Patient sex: M
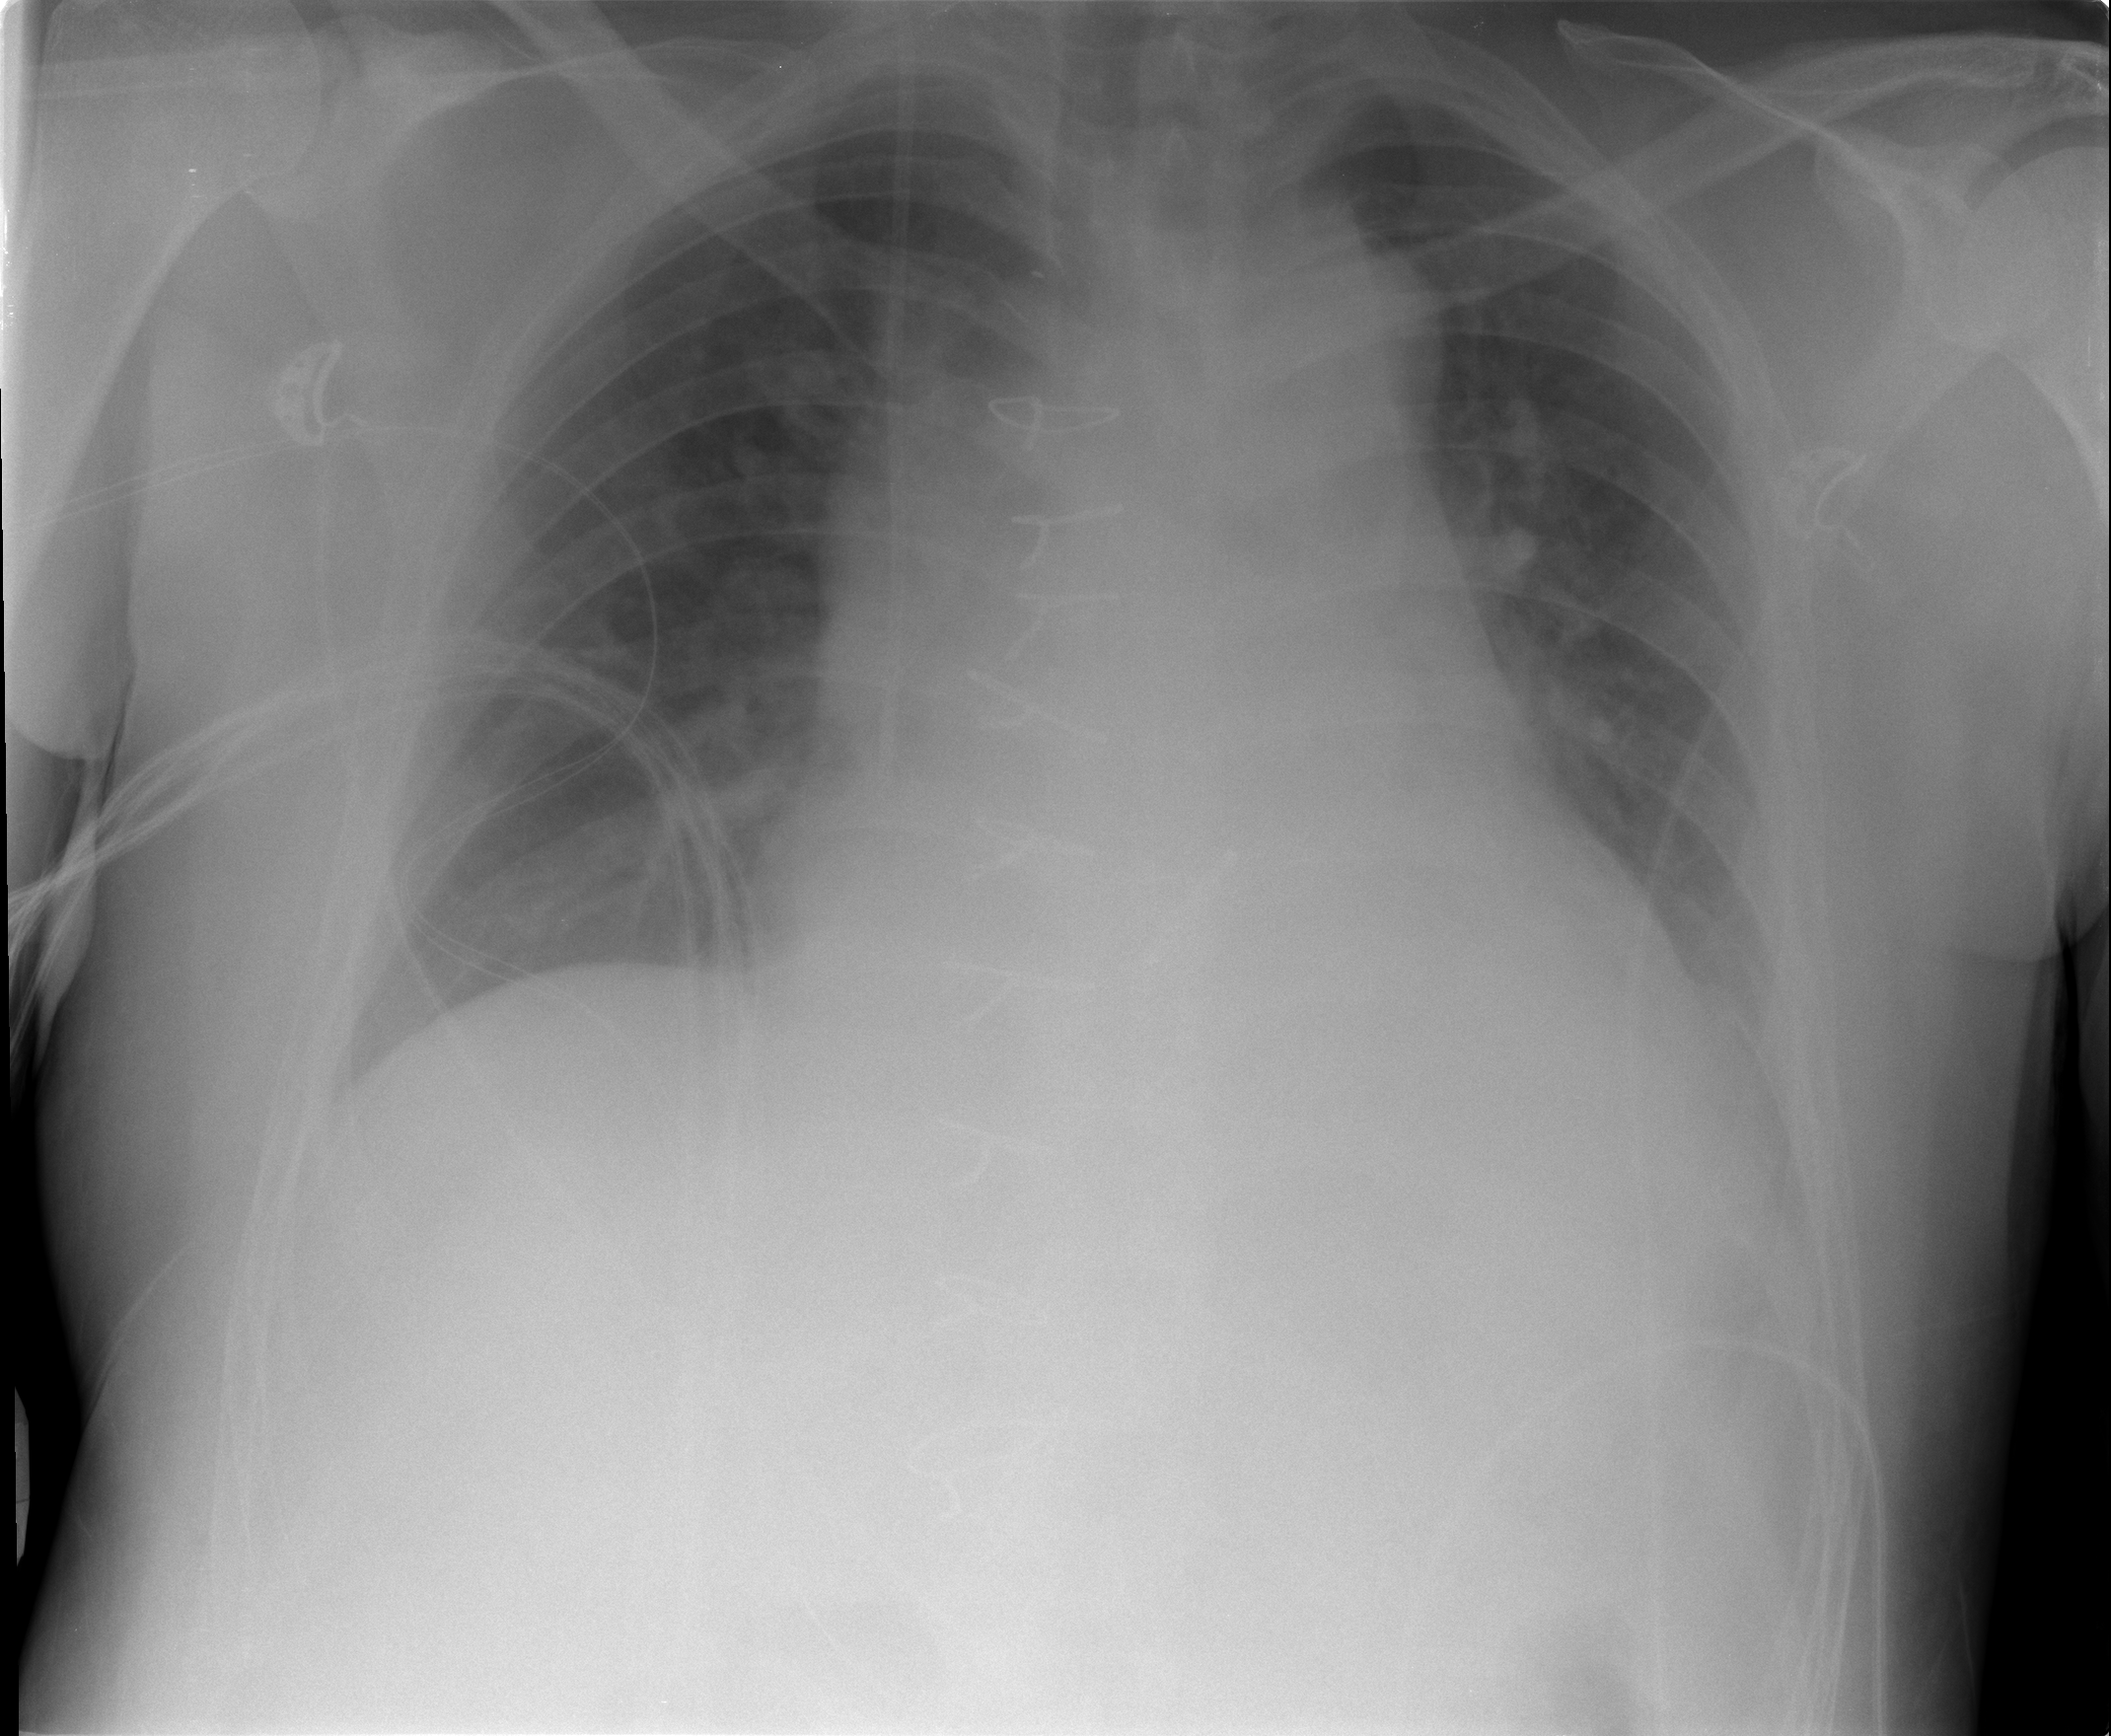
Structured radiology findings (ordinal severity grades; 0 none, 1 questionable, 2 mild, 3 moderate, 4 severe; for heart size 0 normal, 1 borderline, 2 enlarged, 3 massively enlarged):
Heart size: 2
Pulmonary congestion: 0
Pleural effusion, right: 0
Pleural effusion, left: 2
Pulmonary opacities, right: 0
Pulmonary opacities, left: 0
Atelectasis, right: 0
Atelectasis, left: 2